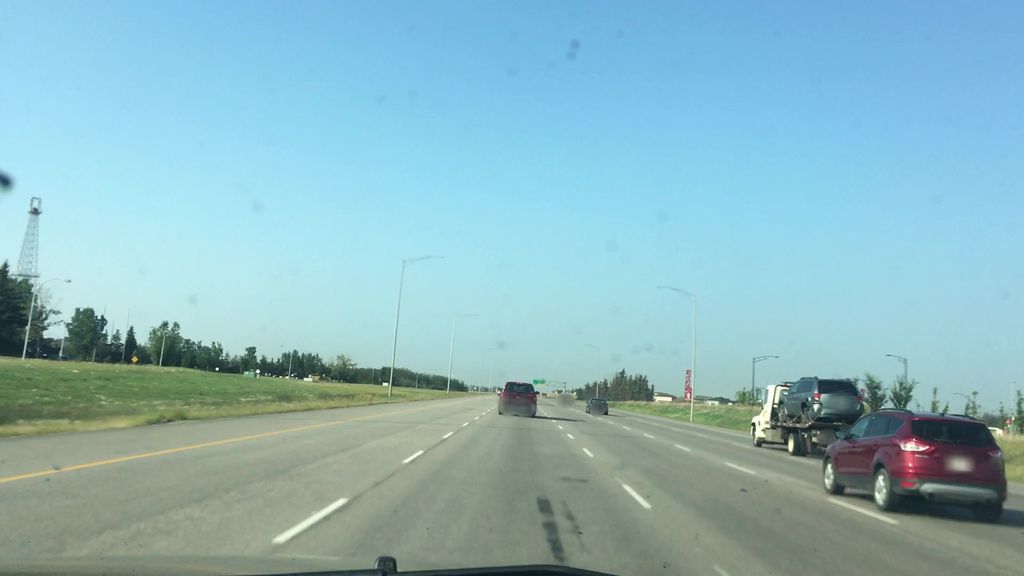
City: edmonton